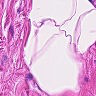
Metastatic tissue present: no